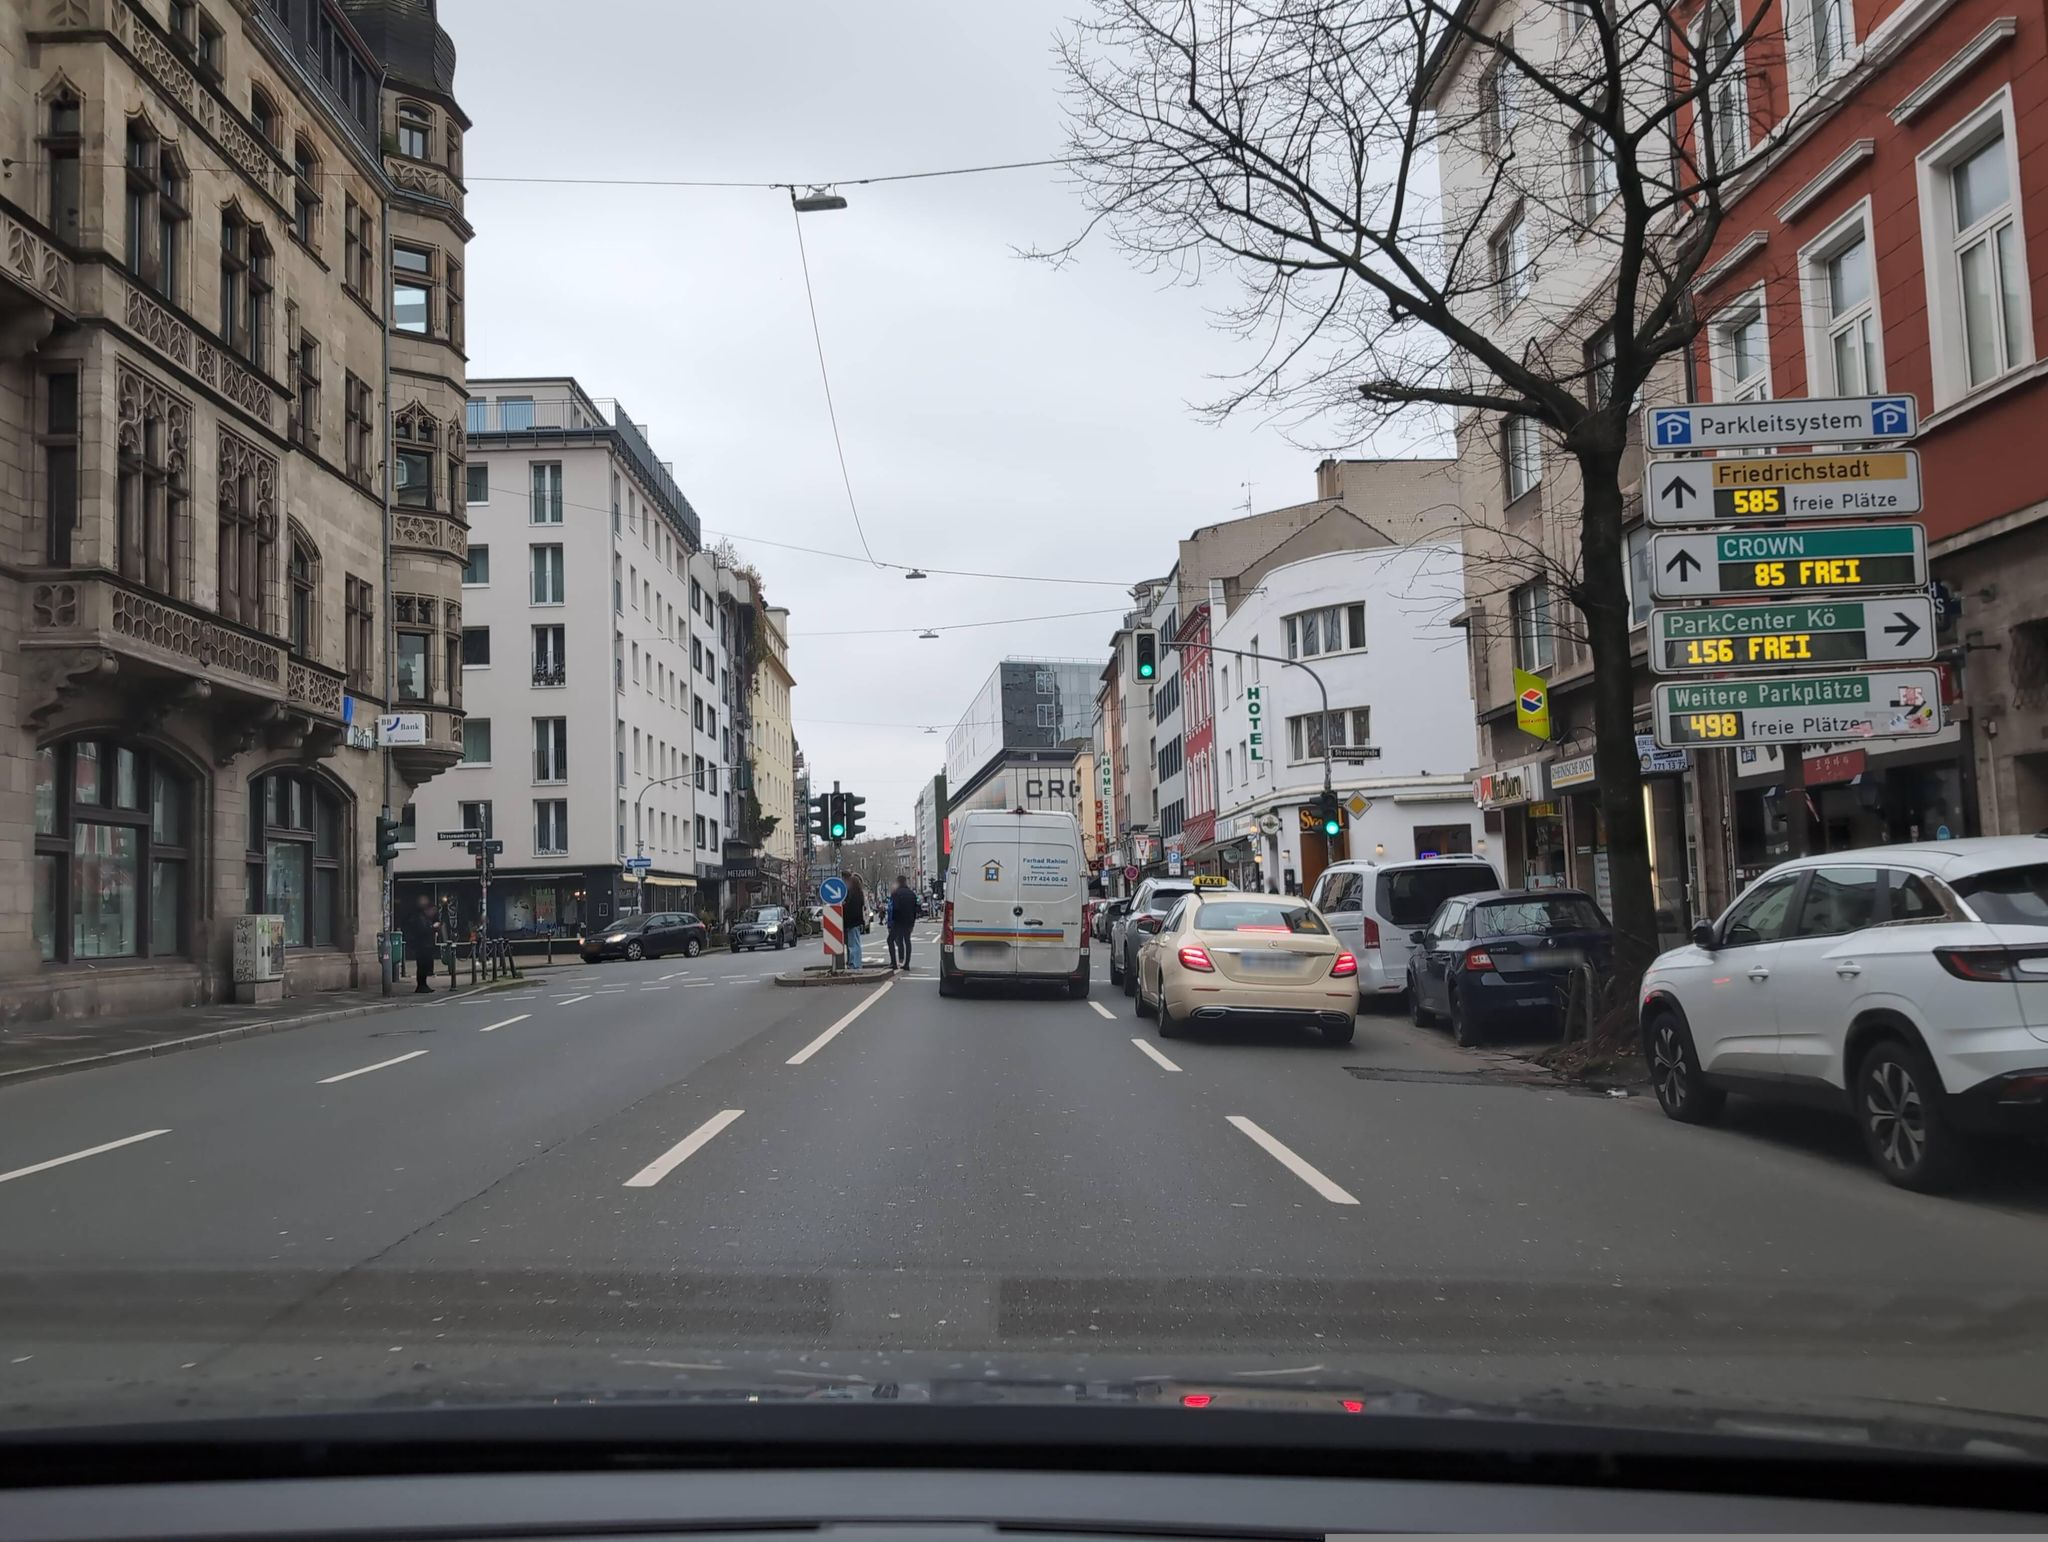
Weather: cloudy
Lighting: day
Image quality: good
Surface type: driving surface
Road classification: secondary
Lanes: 4
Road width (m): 12.0
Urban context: urban centre
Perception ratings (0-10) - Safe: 8.04, Lively: 8.82, Beautiful: 5.44, Boring: 0.54, Depressing: 2.15, Wealthy: 4.66